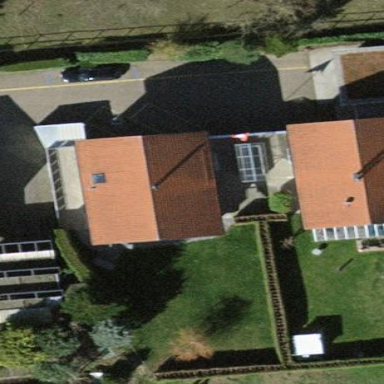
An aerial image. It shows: Simple house.